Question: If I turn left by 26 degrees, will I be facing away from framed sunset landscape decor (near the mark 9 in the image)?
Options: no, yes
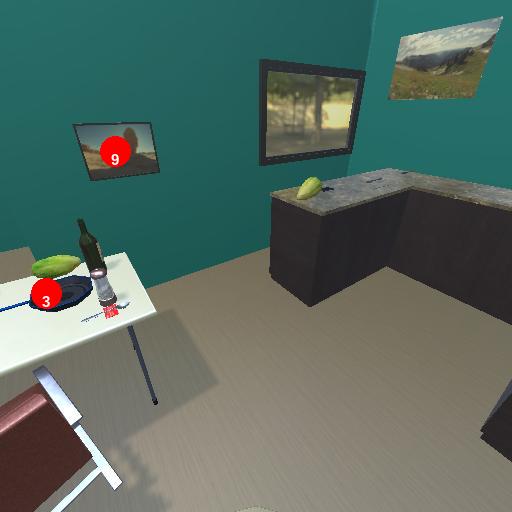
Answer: no